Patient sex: M
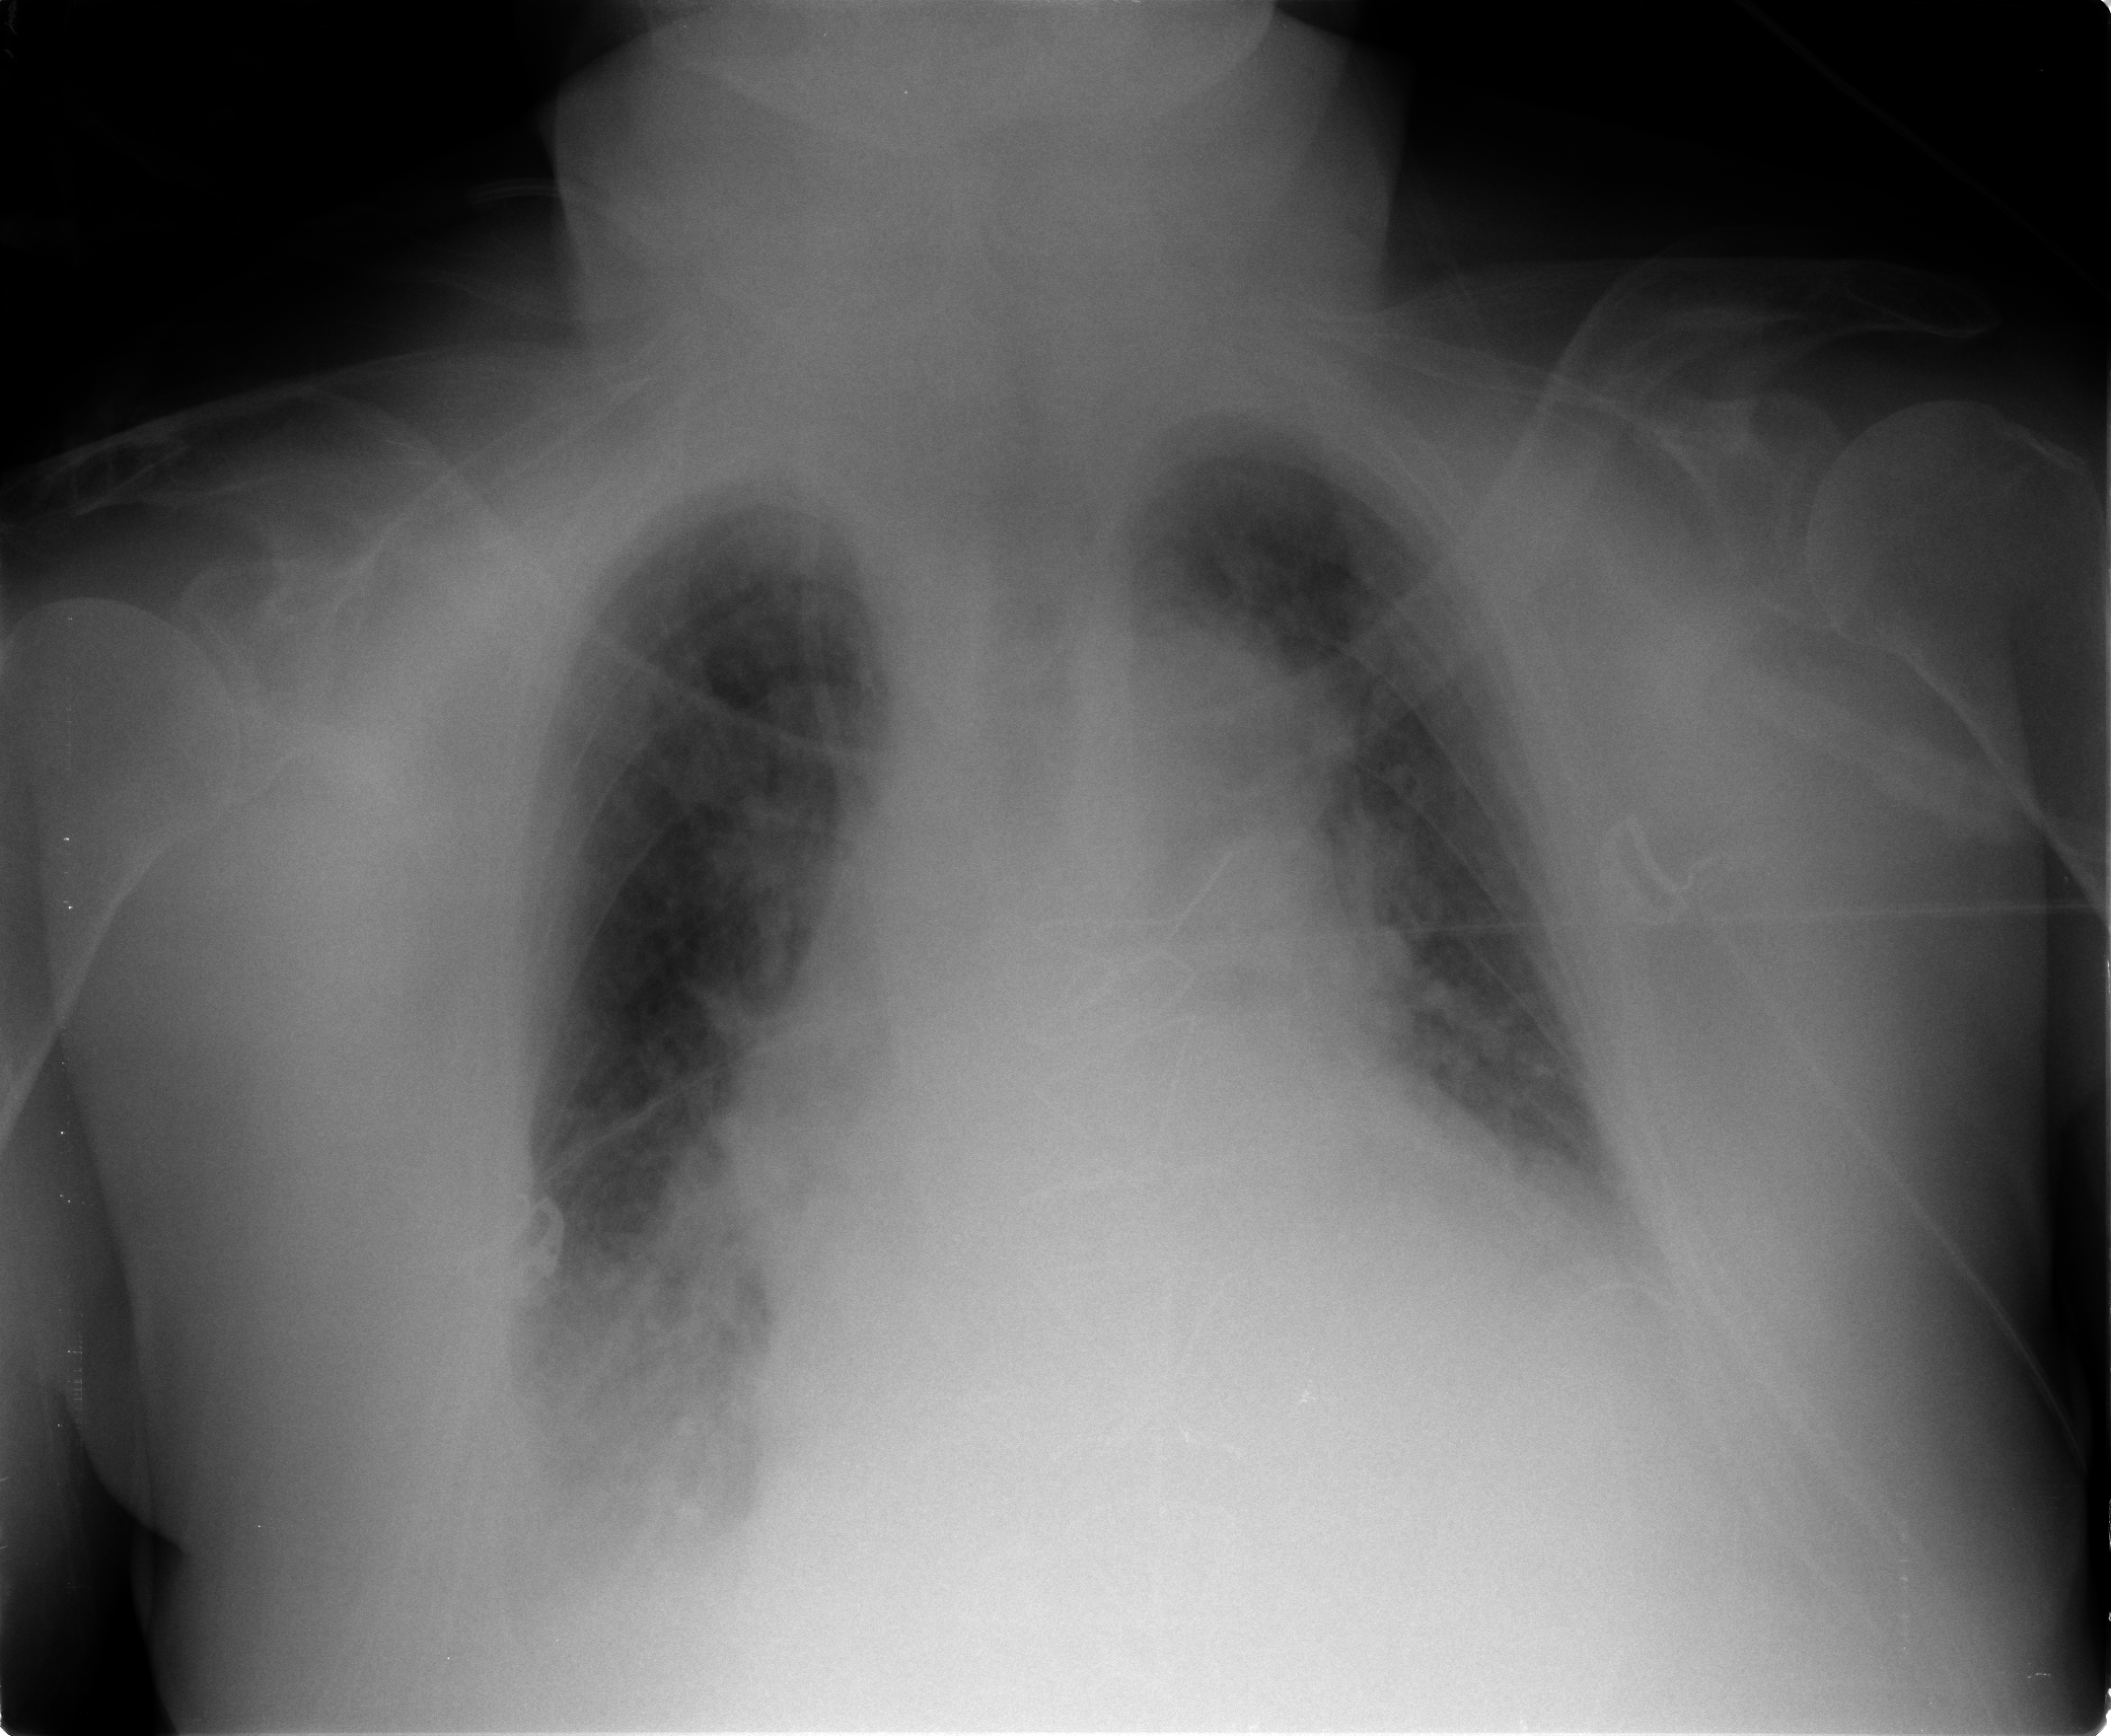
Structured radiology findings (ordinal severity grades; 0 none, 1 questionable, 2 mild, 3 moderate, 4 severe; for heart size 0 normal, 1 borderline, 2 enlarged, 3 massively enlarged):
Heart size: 2
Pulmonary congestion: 3
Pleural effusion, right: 2
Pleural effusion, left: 2
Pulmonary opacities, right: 2
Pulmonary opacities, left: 2
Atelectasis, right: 2
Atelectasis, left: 2